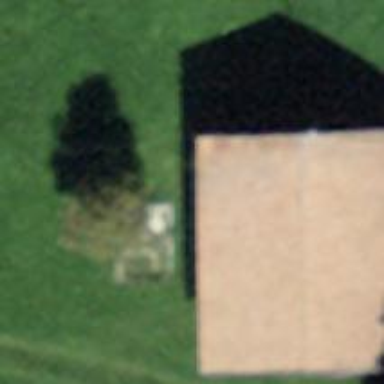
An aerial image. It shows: Barn.